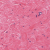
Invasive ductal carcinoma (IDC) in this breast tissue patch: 0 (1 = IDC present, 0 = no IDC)